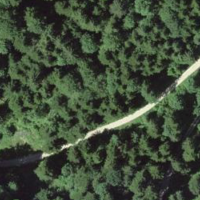
EUNIS habitat code: 41
Species observed at this site:
Aruncus dioicus
Acer pseudoplatanus